Question: I have a data frame 'dataInitial' comprising three numeric columns.
'Axis1', 'Axis2' and 'Value'.
Here is my code for the heatmap graph :
'''
theplot <- ggplot(dataInitial, aes(as.factor(Axis1), as.factor(Axis2), group=Axis2))
theplot <- theplot + geom_tile(aes(fill = Value))
theplot <- theplot + geom_text(aes(fill = Value, label = round(Value, 1)))
theplot <- theplot + scale_x_discrete(breaks=sort(unique(dataInitial$Axis1),TRUE))
theplot <- theplot + scale_y_discrete(breaks=sort(unique(dataInitial$Axis2),TRUE))
theplot <- theplot + scale_fill_gradient(low = "red", high = "green")
theplot <- theplot + theme_bw()
'''
I would like my axis to be sorted in descending order but ggplot2 doesn't seem to take my sorting into account (cf image below)

Any ideas are welcome.
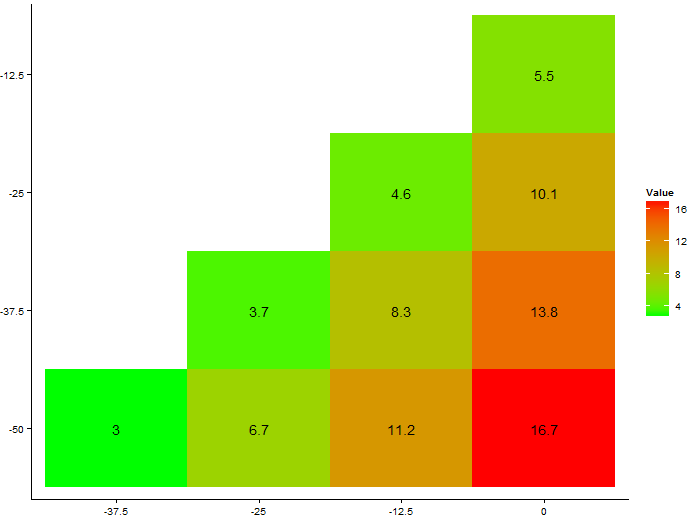
Answer: I am not sure why (Maybe someone can post a more detailed answer as to why that works) but replacing 'breaks' by 'limits' in the code above works great.
Thanks @Phil for the hint.